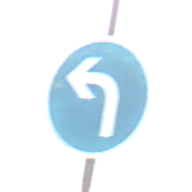
Verkehrszeichen: VorgeschriebeneFahrtrichtungLinks
Umgebung: Outdoor, Nature
Tageszeit: SunriseSunset
Wetter: PartlyCloudy
Licht: Natural
Jahreszeit: NotSpecified
Kontrast: LowContrast